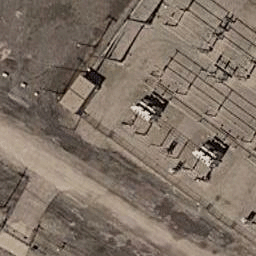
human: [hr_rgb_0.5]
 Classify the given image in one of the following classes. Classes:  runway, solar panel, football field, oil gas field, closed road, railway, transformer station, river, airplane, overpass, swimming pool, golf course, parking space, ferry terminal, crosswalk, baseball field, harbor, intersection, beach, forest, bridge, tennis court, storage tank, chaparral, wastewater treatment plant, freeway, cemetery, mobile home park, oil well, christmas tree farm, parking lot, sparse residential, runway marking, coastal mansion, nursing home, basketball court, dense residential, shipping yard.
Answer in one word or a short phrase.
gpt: transformer station